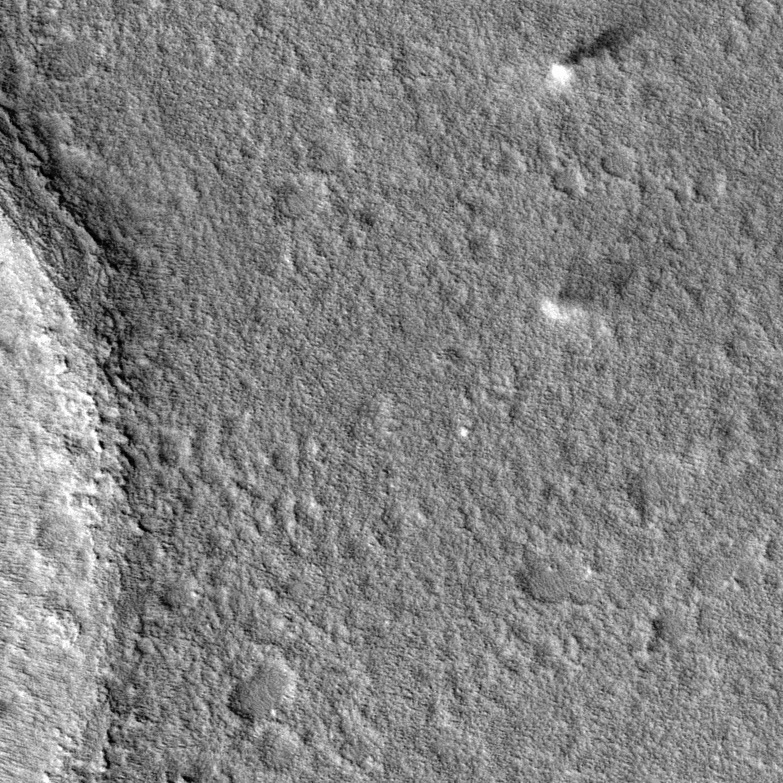
Label: dustdevil, dustdevil